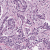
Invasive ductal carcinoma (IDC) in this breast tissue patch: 1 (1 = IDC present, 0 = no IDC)